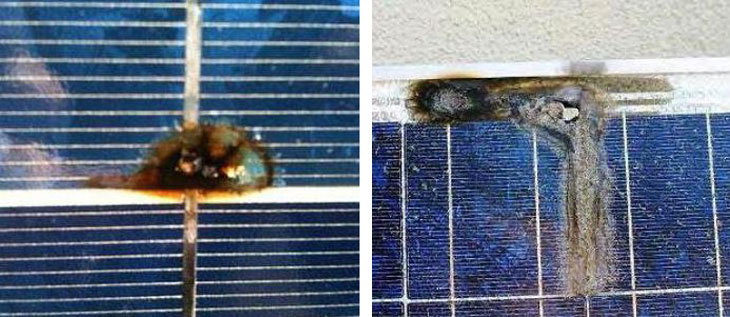
Label: Electrical-damage